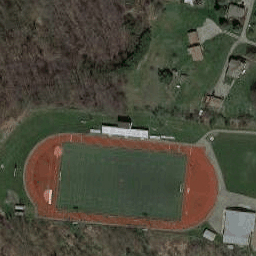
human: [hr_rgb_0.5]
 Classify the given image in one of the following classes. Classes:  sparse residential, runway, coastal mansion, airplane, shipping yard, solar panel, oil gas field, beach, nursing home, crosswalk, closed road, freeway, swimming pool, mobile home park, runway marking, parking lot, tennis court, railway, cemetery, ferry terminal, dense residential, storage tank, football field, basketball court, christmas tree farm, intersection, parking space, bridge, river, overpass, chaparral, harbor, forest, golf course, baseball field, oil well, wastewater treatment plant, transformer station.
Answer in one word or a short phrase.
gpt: football field